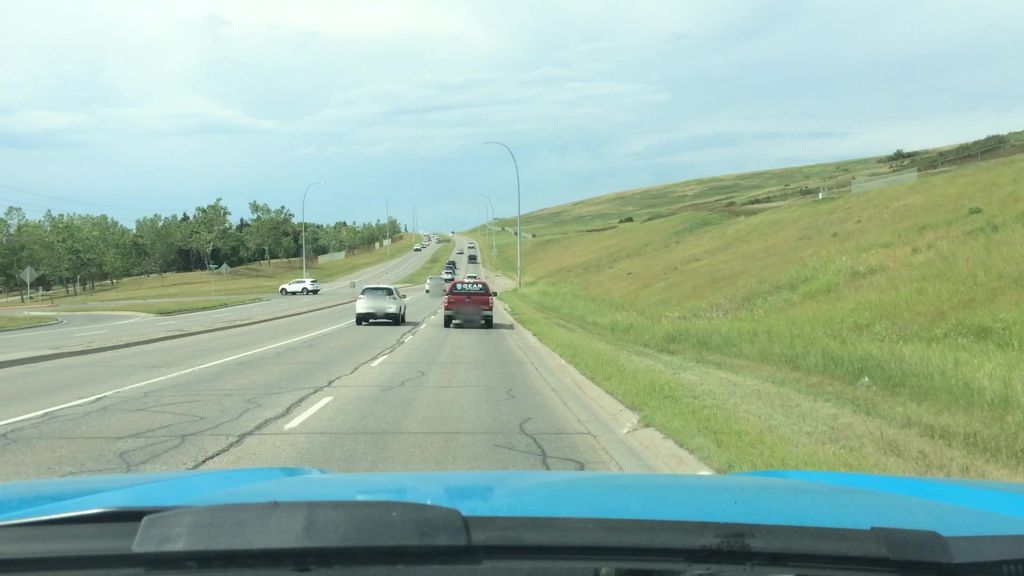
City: calgary